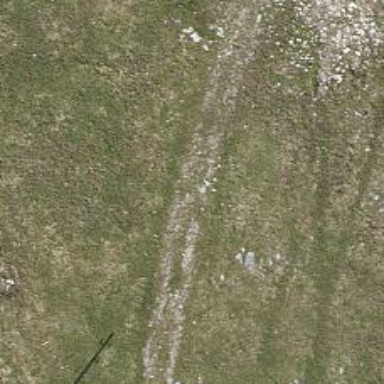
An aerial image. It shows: Grassy track road with grade 4 track type.